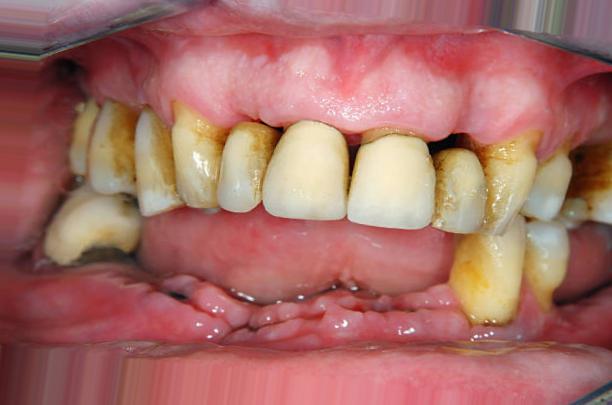
Condition: Tooth Discoloration